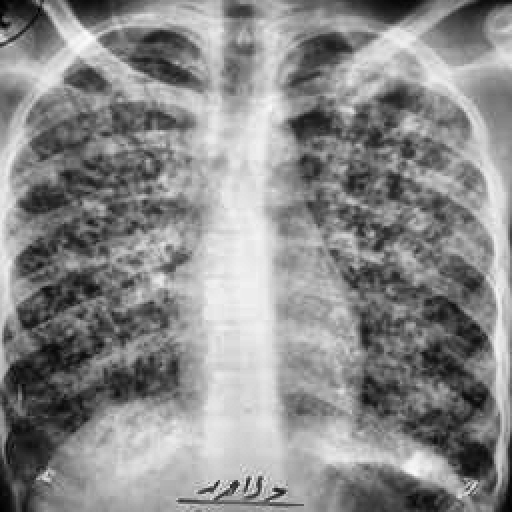
Finding: TUBERCULOSIS